Question: I have two vectors S and V, and using the function 'kde2d', I get the following plot of their joint density:

Using this data, is it possible to obtain an empirical estimate of the joint probability, in the form P(S[i],V[j]) ?
In the question <URL> it is suggested we use 'approxfun' to get the height of a value in a 1D KDE plot. Is there a way to extend this idea to 2 dimensions?
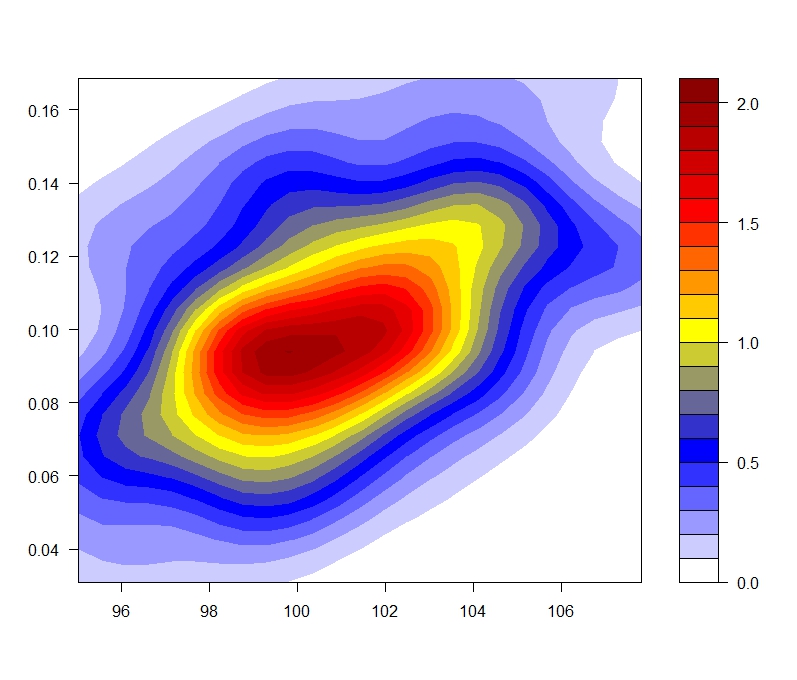
Answer: One approach would be to use <URL> of the grid returned by 'kde2d':
'''
library(fields)
points <- data.frame(x=0:2, y=c(0, 5, 5))
interp.surface(k, points)
# [1] 0.066104795 0.040191482 0.001943069
'''
Data:
'''
library(MASS)
set.seed(144)
x <- rnorm(1000)
y <- 5*x + rnorm(1000)
k <- kde2d(x, y)
'''